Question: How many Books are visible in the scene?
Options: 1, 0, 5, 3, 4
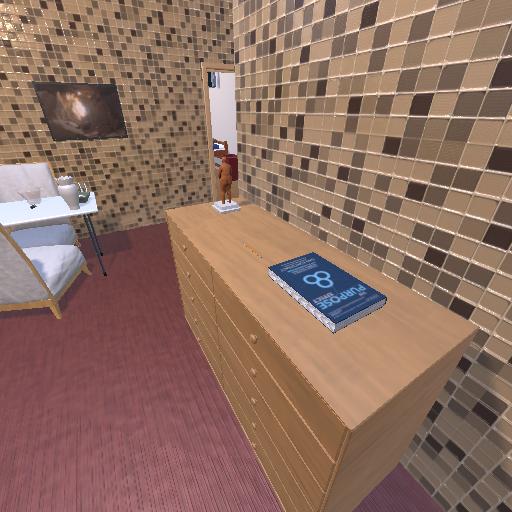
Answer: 1